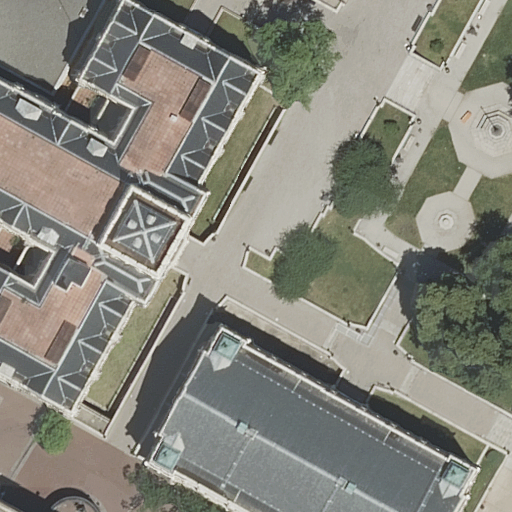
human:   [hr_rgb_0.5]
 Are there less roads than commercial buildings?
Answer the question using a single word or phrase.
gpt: no

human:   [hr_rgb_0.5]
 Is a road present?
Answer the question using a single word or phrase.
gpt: yes

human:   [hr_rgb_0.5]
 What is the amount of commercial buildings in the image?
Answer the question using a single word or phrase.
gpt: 0

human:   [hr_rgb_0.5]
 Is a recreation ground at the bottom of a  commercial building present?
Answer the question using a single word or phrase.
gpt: no

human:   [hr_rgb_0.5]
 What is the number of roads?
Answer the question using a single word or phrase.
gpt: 21

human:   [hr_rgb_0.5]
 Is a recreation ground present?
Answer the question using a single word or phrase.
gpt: yes

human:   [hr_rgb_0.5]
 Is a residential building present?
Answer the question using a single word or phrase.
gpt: yes

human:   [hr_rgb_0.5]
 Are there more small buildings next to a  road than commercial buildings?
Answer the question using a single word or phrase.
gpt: no

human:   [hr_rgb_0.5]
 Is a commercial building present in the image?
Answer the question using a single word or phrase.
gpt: no

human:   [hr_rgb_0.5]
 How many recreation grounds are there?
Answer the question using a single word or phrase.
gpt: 6

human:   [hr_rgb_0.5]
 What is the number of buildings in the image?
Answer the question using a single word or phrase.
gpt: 4

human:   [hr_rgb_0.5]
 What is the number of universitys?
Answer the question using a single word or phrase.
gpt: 1

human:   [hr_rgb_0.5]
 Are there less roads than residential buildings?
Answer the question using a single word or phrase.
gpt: no

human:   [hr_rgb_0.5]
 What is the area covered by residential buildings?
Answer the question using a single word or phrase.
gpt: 2694m2

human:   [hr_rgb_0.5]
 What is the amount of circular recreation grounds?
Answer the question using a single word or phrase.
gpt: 0

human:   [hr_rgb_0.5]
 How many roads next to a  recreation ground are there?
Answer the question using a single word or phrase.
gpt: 21

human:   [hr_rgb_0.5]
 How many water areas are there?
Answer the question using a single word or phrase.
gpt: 0

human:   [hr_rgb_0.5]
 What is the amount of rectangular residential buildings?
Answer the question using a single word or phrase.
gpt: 1

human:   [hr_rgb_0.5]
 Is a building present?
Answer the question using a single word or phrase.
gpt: yes

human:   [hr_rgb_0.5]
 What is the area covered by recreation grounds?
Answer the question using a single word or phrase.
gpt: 1456m2

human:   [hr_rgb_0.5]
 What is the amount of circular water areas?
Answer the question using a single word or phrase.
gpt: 0

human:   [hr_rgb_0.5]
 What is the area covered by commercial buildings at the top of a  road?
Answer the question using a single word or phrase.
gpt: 0m2

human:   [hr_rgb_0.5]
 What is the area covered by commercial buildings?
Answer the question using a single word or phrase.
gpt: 0m2

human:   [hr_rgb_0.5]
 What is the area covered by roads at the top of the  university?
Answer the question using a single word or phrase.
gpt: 0m2

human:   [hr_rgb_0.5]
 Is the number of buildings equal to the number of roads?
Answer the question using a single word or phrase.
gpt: no

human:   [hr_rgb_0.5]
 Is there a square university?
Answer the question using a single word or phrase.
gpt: no

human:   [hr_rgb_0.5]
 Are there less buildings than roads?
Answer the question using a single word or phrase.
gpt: yes

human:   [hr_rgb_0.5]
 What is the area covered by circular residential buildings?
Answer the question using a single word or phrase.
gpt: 0m2

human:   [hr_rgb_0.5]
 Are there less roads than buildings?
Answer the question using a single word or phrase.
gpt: no

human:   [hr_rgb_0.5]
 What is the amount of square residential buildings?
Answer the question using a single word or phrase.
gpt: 0

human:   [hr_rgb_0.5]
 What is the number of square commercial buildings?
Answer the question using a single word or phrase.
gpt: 0

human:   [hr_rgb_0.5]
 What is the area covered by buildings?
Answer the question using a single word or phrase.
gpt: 2694m2

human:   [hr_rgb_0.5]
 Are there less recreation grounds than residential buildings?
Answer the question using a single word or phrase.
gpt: no

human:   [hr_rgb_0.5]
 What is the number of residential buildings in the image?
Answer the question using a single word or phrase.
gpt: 4

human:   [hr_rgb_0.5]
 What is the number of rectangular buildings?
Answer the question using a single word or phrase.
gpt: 1

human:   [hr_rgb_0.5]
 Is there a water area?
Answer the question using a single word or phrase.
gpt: no

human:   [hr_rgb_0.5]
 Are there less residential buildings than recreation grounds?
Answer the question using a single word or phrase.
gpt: yes

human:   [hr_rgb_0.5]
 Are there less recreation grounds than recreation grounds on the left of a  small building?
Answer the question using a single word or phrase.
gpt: no

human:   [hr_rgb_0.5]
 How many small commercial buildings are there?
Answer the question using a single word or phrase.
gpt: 0

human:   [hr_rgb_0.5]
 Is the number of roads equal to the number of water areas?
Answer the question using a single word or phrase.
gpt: no

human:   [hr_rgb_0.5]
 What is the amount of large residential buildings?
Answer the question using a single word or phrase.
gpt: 1

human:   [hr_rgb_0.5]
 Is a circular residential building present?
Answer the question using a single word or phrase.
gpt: no

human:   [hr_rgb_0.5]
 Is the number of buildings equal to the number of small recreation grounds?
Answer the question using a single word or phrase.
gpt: no

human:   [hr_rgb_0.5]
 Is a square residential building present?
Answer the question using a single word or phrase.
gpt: no

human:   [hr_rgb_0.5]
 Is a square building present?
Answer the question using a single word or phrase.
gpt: no

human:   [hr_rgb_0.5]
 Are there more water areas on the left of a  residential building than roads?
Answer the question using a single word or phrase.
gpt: no

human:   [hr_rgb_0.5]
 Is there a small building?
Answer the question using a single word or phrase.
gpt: no

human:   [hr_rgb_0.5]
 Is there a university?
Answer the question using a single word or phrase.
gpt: yes

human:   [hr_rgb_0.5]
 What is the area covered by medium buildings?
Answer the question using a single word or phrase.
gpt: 1035m2

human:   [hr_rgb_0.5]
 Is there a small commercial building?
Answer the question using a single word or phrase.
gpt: no

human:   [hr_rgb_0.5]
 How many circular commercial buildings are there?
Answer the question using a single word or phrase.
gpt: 0

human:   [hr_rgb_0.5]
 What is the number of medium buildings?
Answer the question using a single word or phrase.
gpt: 3

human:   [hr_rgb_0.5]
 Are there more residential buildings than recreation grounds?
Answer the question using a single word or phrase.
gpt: no

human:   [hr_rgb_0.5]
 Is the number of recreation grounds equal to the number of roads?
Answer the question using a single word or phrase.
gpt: no

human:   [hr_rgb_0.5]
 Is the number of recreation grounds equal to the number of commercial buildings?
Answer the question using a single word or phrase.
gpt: no

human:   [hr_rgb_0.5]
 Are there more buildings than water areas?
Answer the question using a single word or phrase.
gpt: yes

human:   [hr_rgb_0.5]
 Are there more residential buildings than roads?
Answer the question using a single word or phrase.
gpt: no

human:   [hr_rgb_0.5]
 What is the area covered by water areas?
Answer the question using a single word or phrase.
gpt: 0m2

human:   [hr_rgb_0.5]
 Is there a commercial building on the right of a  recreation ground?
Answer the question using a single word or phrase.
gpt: no

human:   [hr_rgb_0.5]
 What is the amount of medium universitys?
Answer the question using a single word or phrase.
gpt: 0

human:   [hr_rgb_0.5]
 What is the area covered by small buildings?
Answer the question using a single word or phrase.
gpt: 0m2

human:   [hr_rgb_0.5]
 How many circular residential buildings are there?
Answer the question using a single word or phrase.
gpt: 0

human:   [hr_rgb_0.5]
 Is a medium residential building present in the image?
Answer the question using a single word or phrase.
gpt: yes

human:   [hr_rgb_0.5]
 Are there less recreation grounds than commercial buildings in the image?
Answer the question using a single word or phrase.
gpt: no